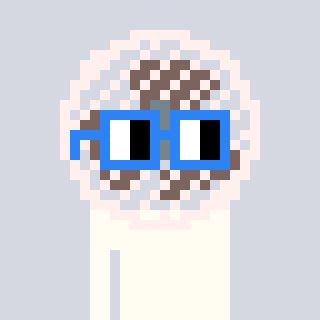
a pixel art character with square blue glasses, a fan-shaped head and a teal-colored body on a cool background